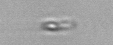
Label: flagellate_morphotype3